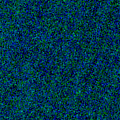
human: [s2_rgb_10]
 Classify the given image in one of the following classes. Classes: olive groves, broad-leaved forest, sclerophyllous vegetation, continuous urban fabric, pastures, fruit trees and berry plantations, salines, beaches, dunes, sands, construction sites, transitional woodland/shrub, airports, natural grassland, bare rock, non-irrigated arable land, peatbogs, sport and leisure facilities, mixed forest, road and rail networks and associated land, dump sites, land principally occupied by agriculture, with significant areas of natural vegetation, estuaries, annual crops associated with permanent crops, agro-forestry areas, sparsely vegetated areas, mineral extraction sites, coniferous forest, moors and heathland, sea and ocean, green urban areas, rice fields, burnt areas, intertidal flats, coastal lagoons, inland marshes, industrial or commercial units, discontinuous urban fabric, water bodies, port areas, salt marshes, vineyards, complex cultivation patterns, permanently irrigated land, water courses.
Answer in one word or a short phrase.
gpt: sea and ocean